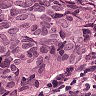
Metastatic tissue present: yes